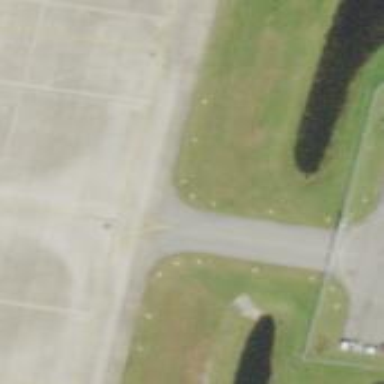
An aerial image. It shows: Image of taxiway at airport.